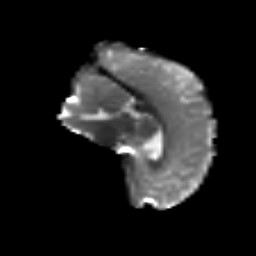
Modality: T2w
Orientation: sagittal
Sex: female
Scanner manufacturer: siemens
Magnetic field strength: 3 T
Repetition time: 5 s
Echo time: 0.071 s